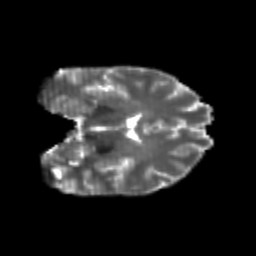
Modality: T2w
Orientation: coronal
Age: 20
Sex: female
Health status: healthy
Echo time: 0.074 s